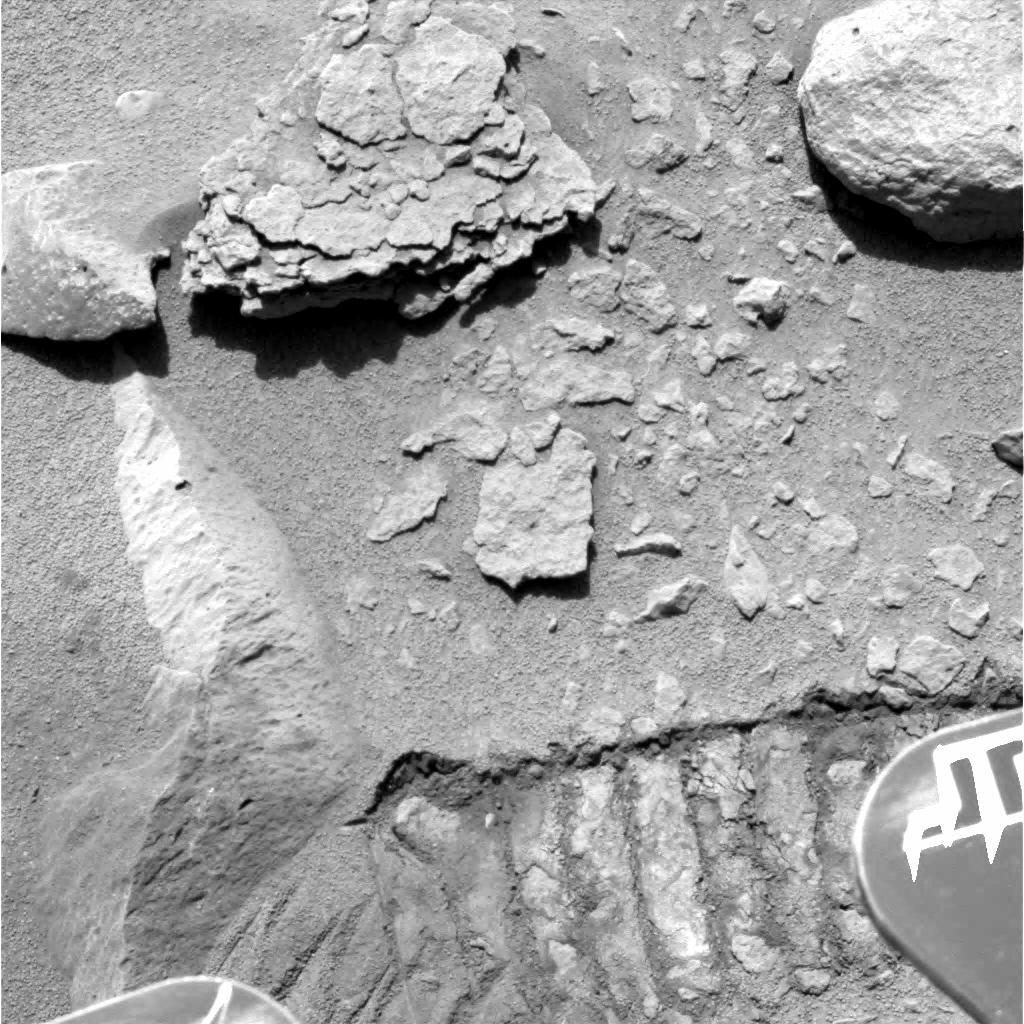
Terrain classes present: Background, Bedrock, Gravel / Sand / Soil, Rock, Shadow, Track